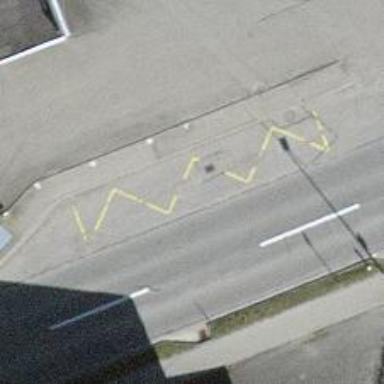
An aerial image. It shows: Bus stop along the road.